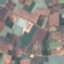
Label: PermanentCrop